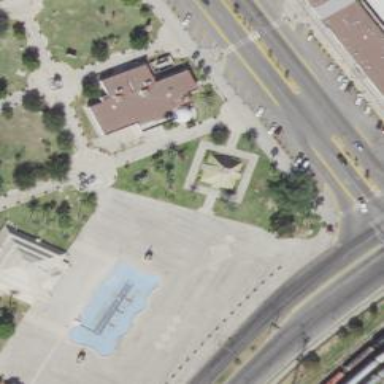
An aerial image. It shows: Memorial site with historic significance.